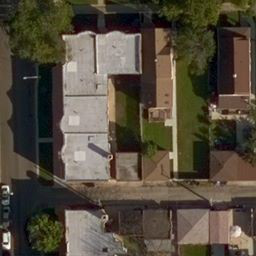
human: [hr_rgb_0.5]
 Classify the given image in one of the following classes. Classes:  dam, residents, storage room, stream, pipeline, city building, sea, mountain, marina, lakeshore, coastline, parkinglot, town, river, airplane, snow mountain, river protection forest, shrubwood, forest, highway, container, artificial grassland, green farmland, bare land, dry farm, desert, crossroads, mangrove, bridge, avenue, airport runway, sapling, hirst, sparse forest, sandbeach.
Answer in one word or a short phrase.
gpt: residents